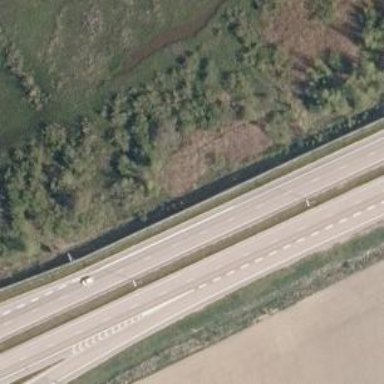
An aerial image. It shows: Asphalt motorway.